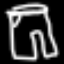
Label: pants